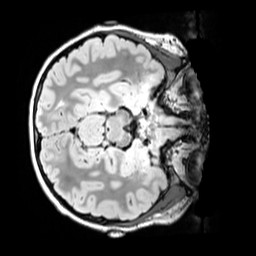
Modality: FLAIR
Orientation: axial
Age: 12
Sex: male
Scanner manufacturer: siemens
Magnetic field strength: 3 T
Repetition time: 5 s
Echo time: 0.388 s